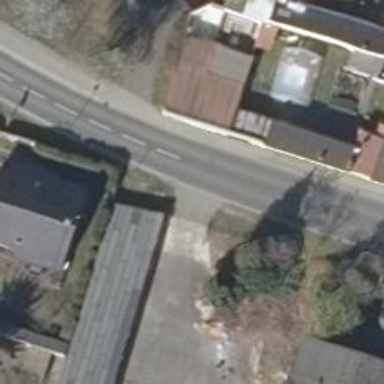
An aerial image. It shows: Secondary road with asphalt surface.